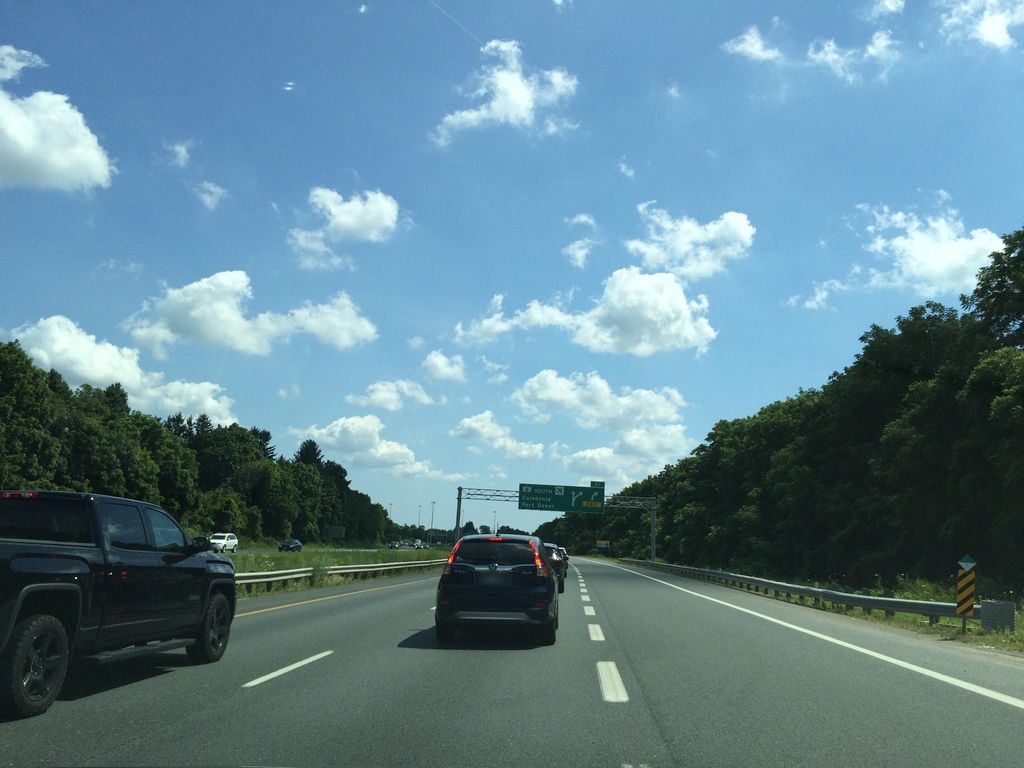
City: hamilton